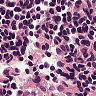
Metastatic tissue present: no